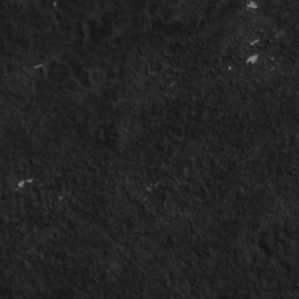
Label: non_frost